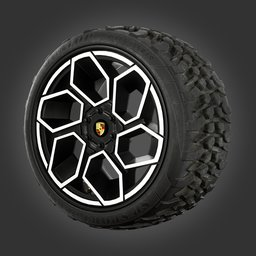
Label: mechanical